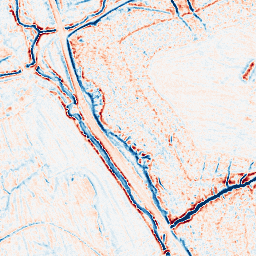
Category: edge_preserving
Decomposition family: bilateral
Decomposition parameters: d: 9
sigma_color: 25
sigma_space: 25
Upsampling method: sinc_blackman
Upsampling parameters: scale: 4
kernel_size: 16
Upsampling scale: 4